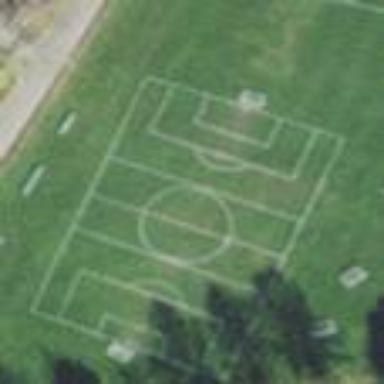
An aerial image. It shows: Soccer pitch for leisureland activities.